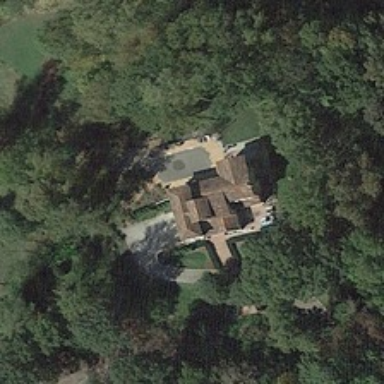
A hot spring pool are on the green hill .